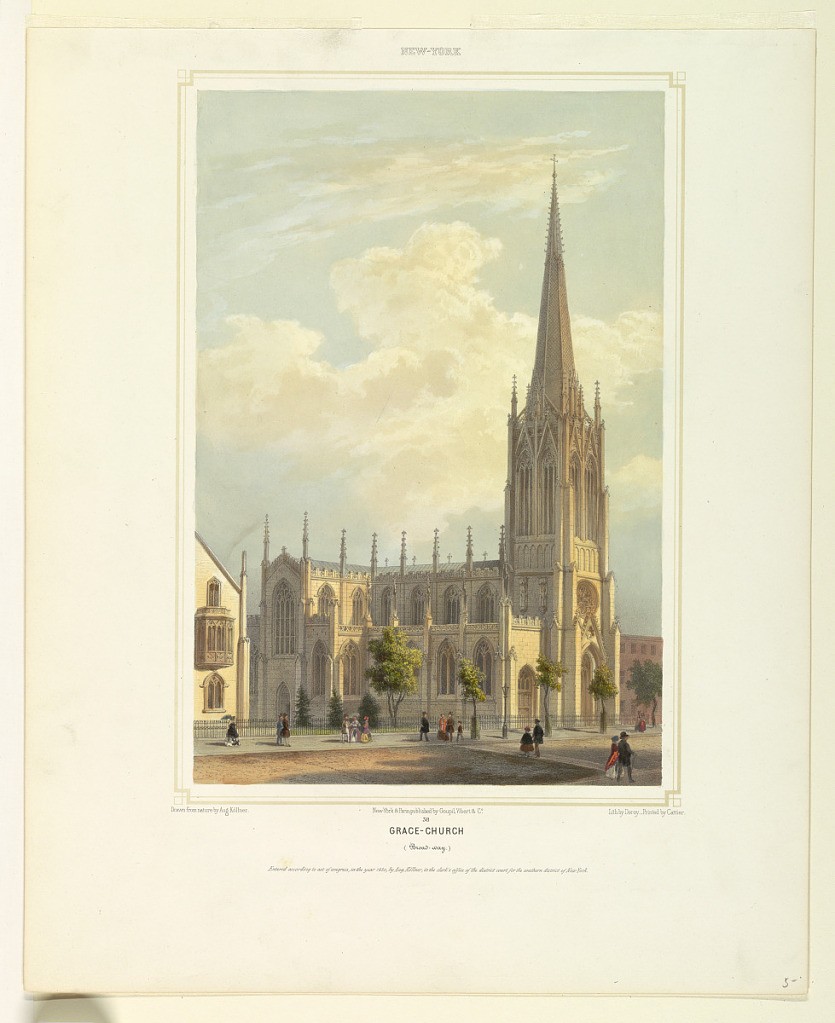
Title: Grace Church
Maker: Laurent Deroy, 1797 – 1886
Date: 1850
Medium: colored inks printed on paper
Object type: Print
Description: Vertical rectangle.  View of Grace Church, New York, from Broadway, with numerous strollers in the foreground.  Below, the title and artists' and publisher's names.